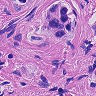
Metastatic tissue present: yes